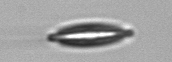
Label: pennate